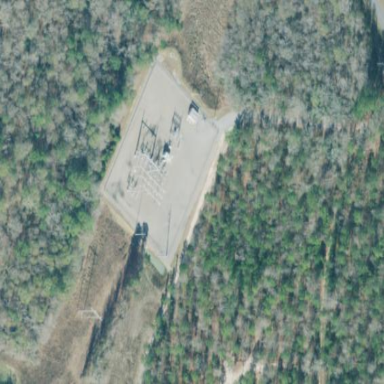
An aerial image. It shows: Power substation with transmission level designation. It is enclosed by fence.